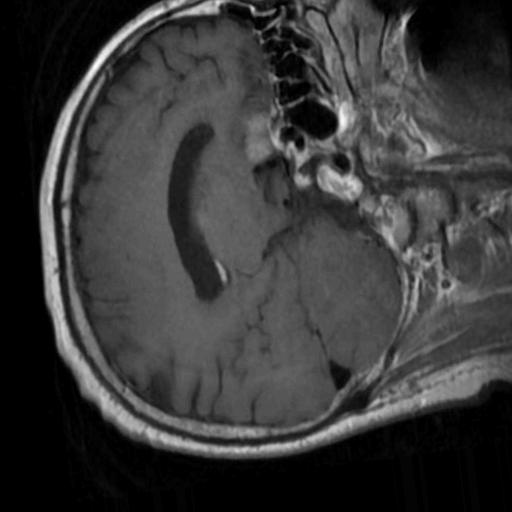
Label: brain_tumor